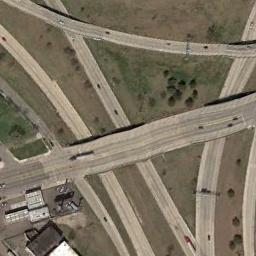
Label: overpass